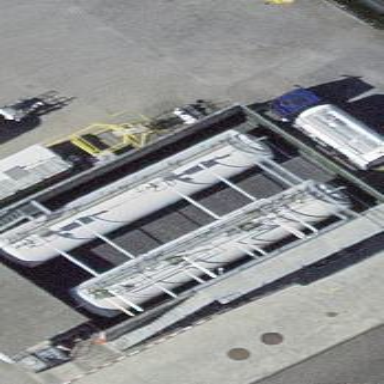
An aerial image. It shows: Storage tank with man-made structure.